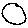
Label: circle